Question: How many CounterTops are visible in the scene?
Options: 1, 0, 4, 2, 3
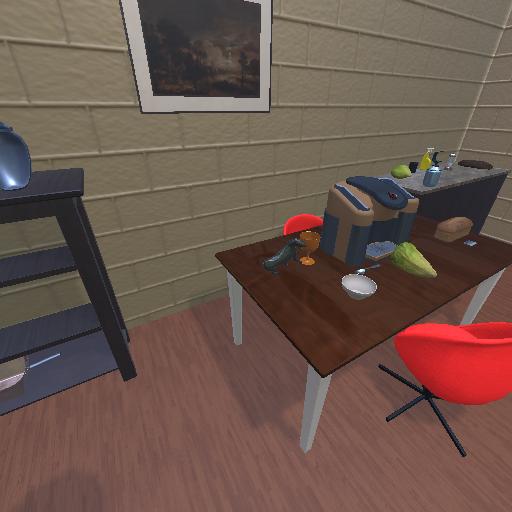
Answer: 1